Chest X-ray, PA view. Patient: 38 years old, sex F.
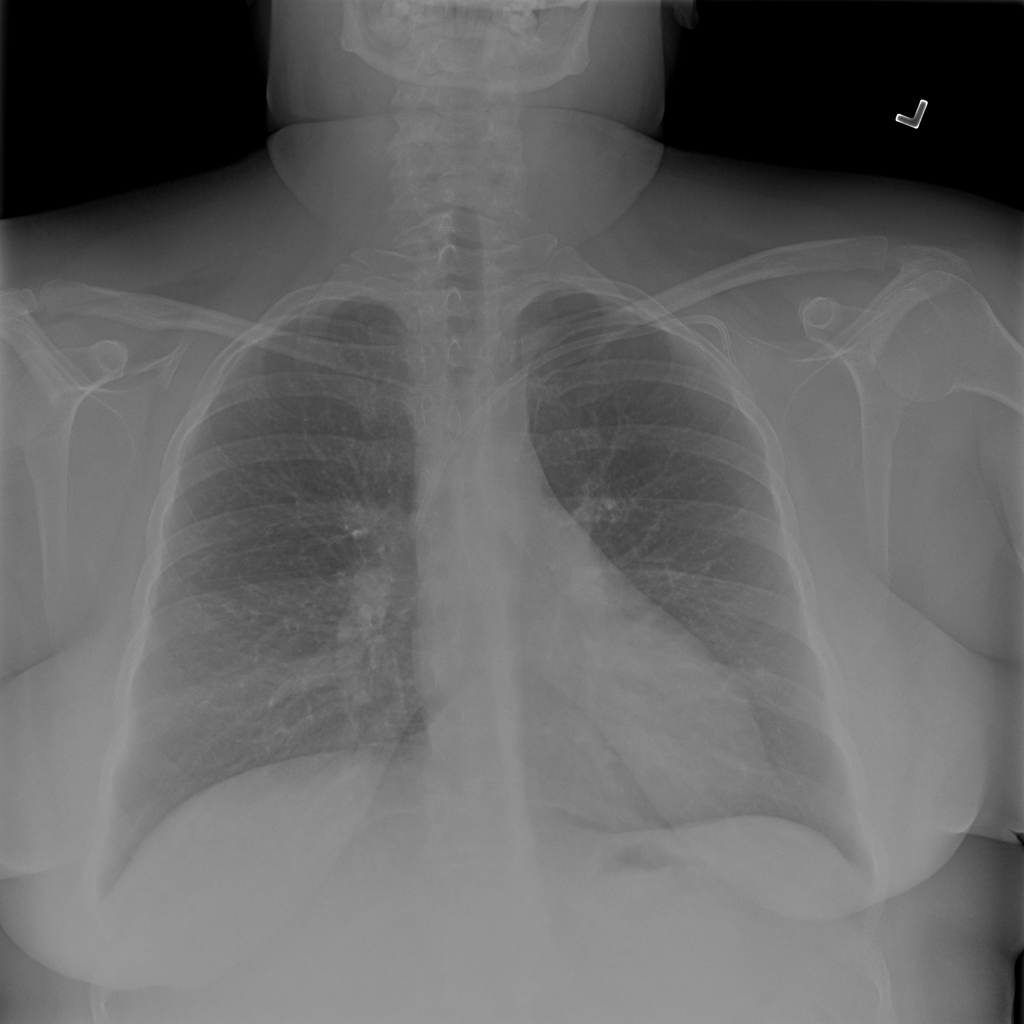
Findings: No Finding